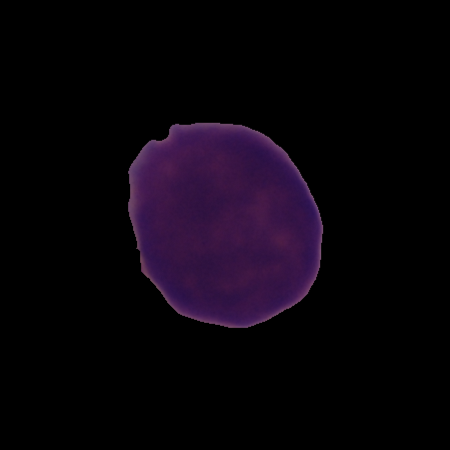
Label: cancer